Question: I am trying to show the unique value from Table B where it occurs on more than one occasion

Could someone help with this?
Here is my code but it is erroneous.
SELECT DISTINCT * FROM B
WHERE DISTINCT(Field1)>1
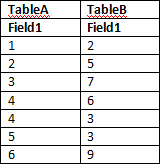
Answer: Try something like
'''
select field1, count(*) records
from b
group by field1
having count(*) > 1
'''
Some details depend on your database engine which you did not specify.